Question: The problem is that I do not get to hide the bar segments. I want to remove because it has only one segment at a given time.
If I delete or hidden the UISegmentedControl, remains a space between the first cell and the navigation bar.

I do not know which of the views, I must change the frame ...
'''
$3 = 0x0abbdae0 <UIWindow: 0x9f936b0; frame = (0 0; 320 480); layer = <UIWindowLayer: 0x9f9b420>>
| <UILayoutContainerView: 0xab84630; frame = (0 0; 320 480); autoresize = W+H; layer = <CALayer: 0xab96490>>
| | <UITransitionView: 0xab4fe90; frame = (0 0; 320 480); clipsToBounds = YES; autoresize = W+H; layer = <CALayer: 0xab94600>>
| | | <UIViewControllerWrapperView: 0x9fe23f0; frame = (0 0; 320 480); autoresize = W+H; layer = <CALayer: 0x9fe3170>>
| | | | <UILayoutContainerView: 0x9fe2c90; frame = (0 0; 320 480); autoresize = W+H; layer = <CALayer: 0x9fb6b00>>
| | | | | <UINavigationTransitionView: 0x9fb6870; frame = (0 0; 320 480); clipsToBounds = YES; autoresize = W+H; layer = <CALayer: 0x9fe39b0>>
| | | | | | <UIViewControllerWrapperView: 0x9f0d530; frame = (0 64; 320 416); autoresize = W+H; layer = <CALayer: 0x9f336d0>>
| | | | | | | <UITableView: 0xb301800; frame = (0 0; 320 416); clipsToBounds = YES; opaque = NO; autoresize = W+H; gestureRecognizers = <NSArray: 0xabbdc80>; layer = <CALayer: 0xabc06e0>; contentOffset: {0, -0}>
| | | | | | | | <UITableViewBackgroundView: 0xabc0e70; frame = (0 0; 320 416); autoresize = W+H; layer = <CALayer: 0xabc0ed0>>
| | | | | | | | | <UIImageView: 0xabc0f00; frame = (0 0; 320 416); opaque = NO; autoresize = W+H; userInteractionEnabled = NO; layer = <CALayer: 0xabc0f60>>
| | | | | | | | | <UIView: 0xabc0fb0; frame = (0 0; 320 416); autoresize = W+H; layer = <CALayer: 0xabc1010>>
| | | | | | | | <UITableViewCell: 0x9f3d010; frame = (0 55; 320 46); text = '1'; autoresize = W; layer = <CALayer: 0x9ff9560>>
'''
My setup of visibility:
'''
[self.SegmentControl removeAllSegments];
if([_invitados count] > 0){
[self.SegmentControl insertSegmentWithTitle:@"SegmentA" atIndex:0 animated:YES];
}
[self.SegmentControl insertSegmentWithTitle:@"SegmentB" atIndex:([self.SegmentControl numberOfSegments]==0 ? 0:1) animated:YES];
if([_followers count] > 0){
[self.SegmentControl insertSegmentWithTitle:@"SegmentC" atIndex:[self.SegmentControl numberOfSegments] animated:YES];
}
[self.SegmentControl setEnabled:YES forSegmentAtIndex:0];
if([self.SegmentControl numberOfSegments]<=1){
[self.SegmentControl removeFromSuperview];
}
'''
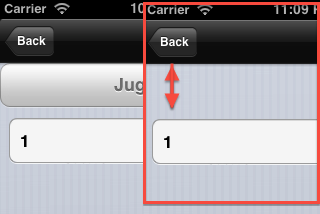
Answer: If you use custom UIView, I suggest you use two functions: '[self setNeedsLayout]' and '[self layoutSubviews]'.
In 'layoutSubviews' method you should to set your subviews frames and sizes, enable or disable them, make hidden etc.
And call 'setNeedsLayout' after making some changes in UI.
From <URL>: Implement 'layoutSubviews' if you need more precise control over the layout of your subviews than either the constraint or autoresizing behaviors provide.